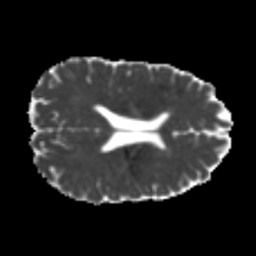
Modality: MD
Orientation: axial
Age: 23
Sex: male
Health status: healthy
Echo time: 0.074 s